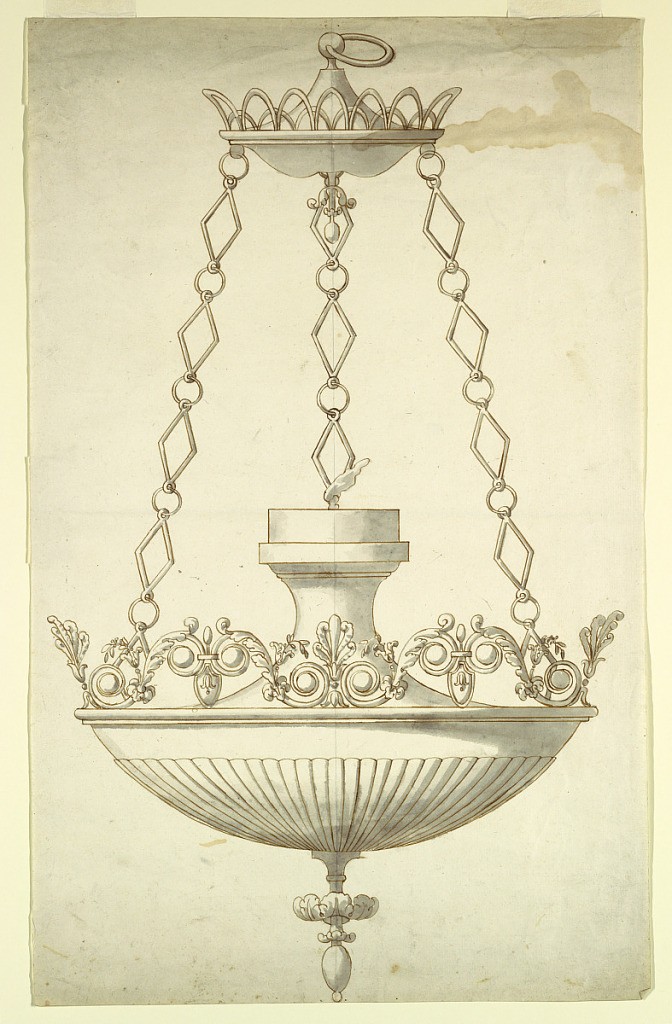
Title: Altar Lamp
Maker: Pietro Belli, Italian, 1780–1828
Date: ca. 1830
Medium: Pen and brown ink, gray wash, over graphite Support: white laid paper
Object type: Drawing
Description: Suspended from the crown on three chains, which are composed alternately of rings and lozenges. A crest border, composed of acanthus scrolls symmetrical to spades and palmettes in the center of the four sides, stands upon a moulding at the shoulder of the vase forming body.